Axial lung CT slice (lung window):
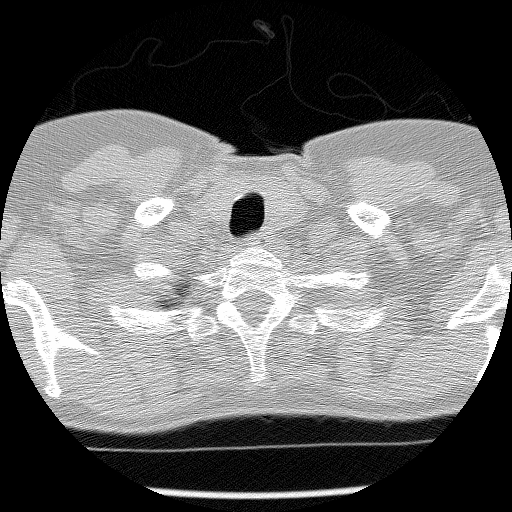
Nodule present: no